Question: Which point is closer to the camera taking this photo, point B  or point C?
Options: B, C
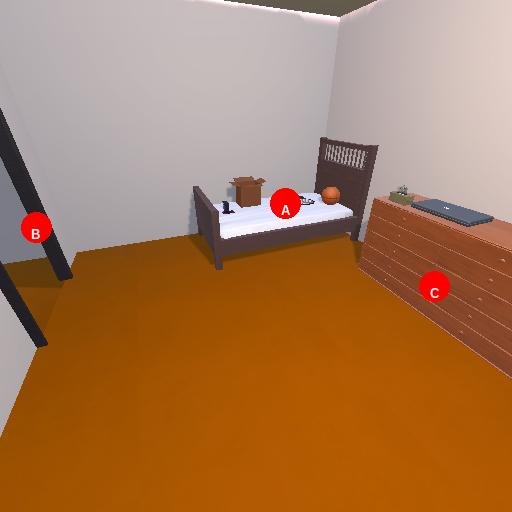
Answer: B